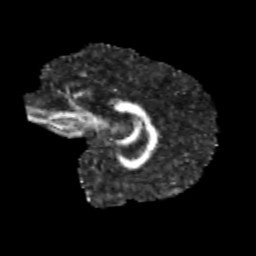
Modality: FA
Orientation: sagittal
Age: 14
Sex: female
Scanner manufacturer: siemens
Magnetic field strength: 3 T
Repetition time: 3.8 s
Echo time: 0.07 s